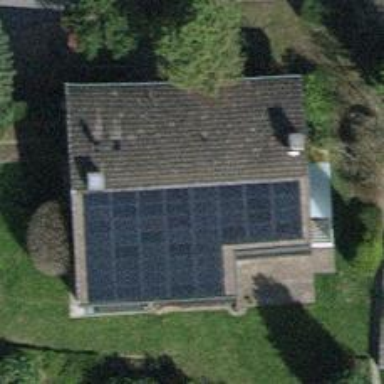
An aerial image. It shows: Small solar photovoltaic panel generator installed on roof.